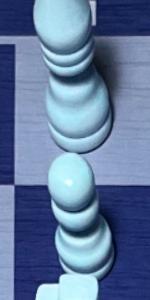
Label: Pawn_White